Question: I'm messing around with Bootstrap for the first time and was struggling to get an image as the background for a header that included the nav and jumbotron. Currently the image I've set isn't showing up and I'm not sure why. If you could point me in the right direction as to where or what needs to change it would be appreciated.

'''
<div class="container header-bg">
<nav class="navbar" role="navigation">
<div class="container">
<div class="navbar-header">
<button type="button" class="navbar-toggle collapsed" data-toggle="collapse" data-target="#navbar" aria-expanded="false" aria-controls="navbar">
<span class="sr-only">Toggle navigation</span>
<span class="icon-bar"></span>
<span class="icon-bar"></span>
<span class="icon-bar"></span>
</button>
<a class="navbar-brand" href="#">Elliott Davidson</a>
</div>
<div id="navbar" class="collapse navbar-collapse">
<ul class="nav navbar-nav pull-right">
<li><a href="#about">About</a></li>
<li><a href="#about">Pictures</a></li>
<li><a href="#about">Videos</a></li>
<li><a href="#about">Sponsors</a></li>
<li><a href="#about">Blog</a></li>
<li><a href="#contact">Contact</a></li>
</ul>
</div><!--/.nav-collapse -->
</div>
</nav>
<div class="jumbotron">
<div class="container">
<h1>Elliott Davidson</h1>
<p>This is a template for a simple marketing or informational website. It includes a large callout called a jumbotron and three supporting pieces of content. Use it as a starting point to create something more unique.</p>
<p><a class="btn btn-primary btn-lg" href="#" role="button">Learn more</a></p>
</div>
</div>
</div>
.header-bg {
width:100%;
height:475px;
background: url("img/elliott-davidson-slider.jpg");
background-size:cover;
}
.jumbotron {
color: white;
text-shadow: black 0.3em 0.3em 0.3em;
background: transparent;
}
'''
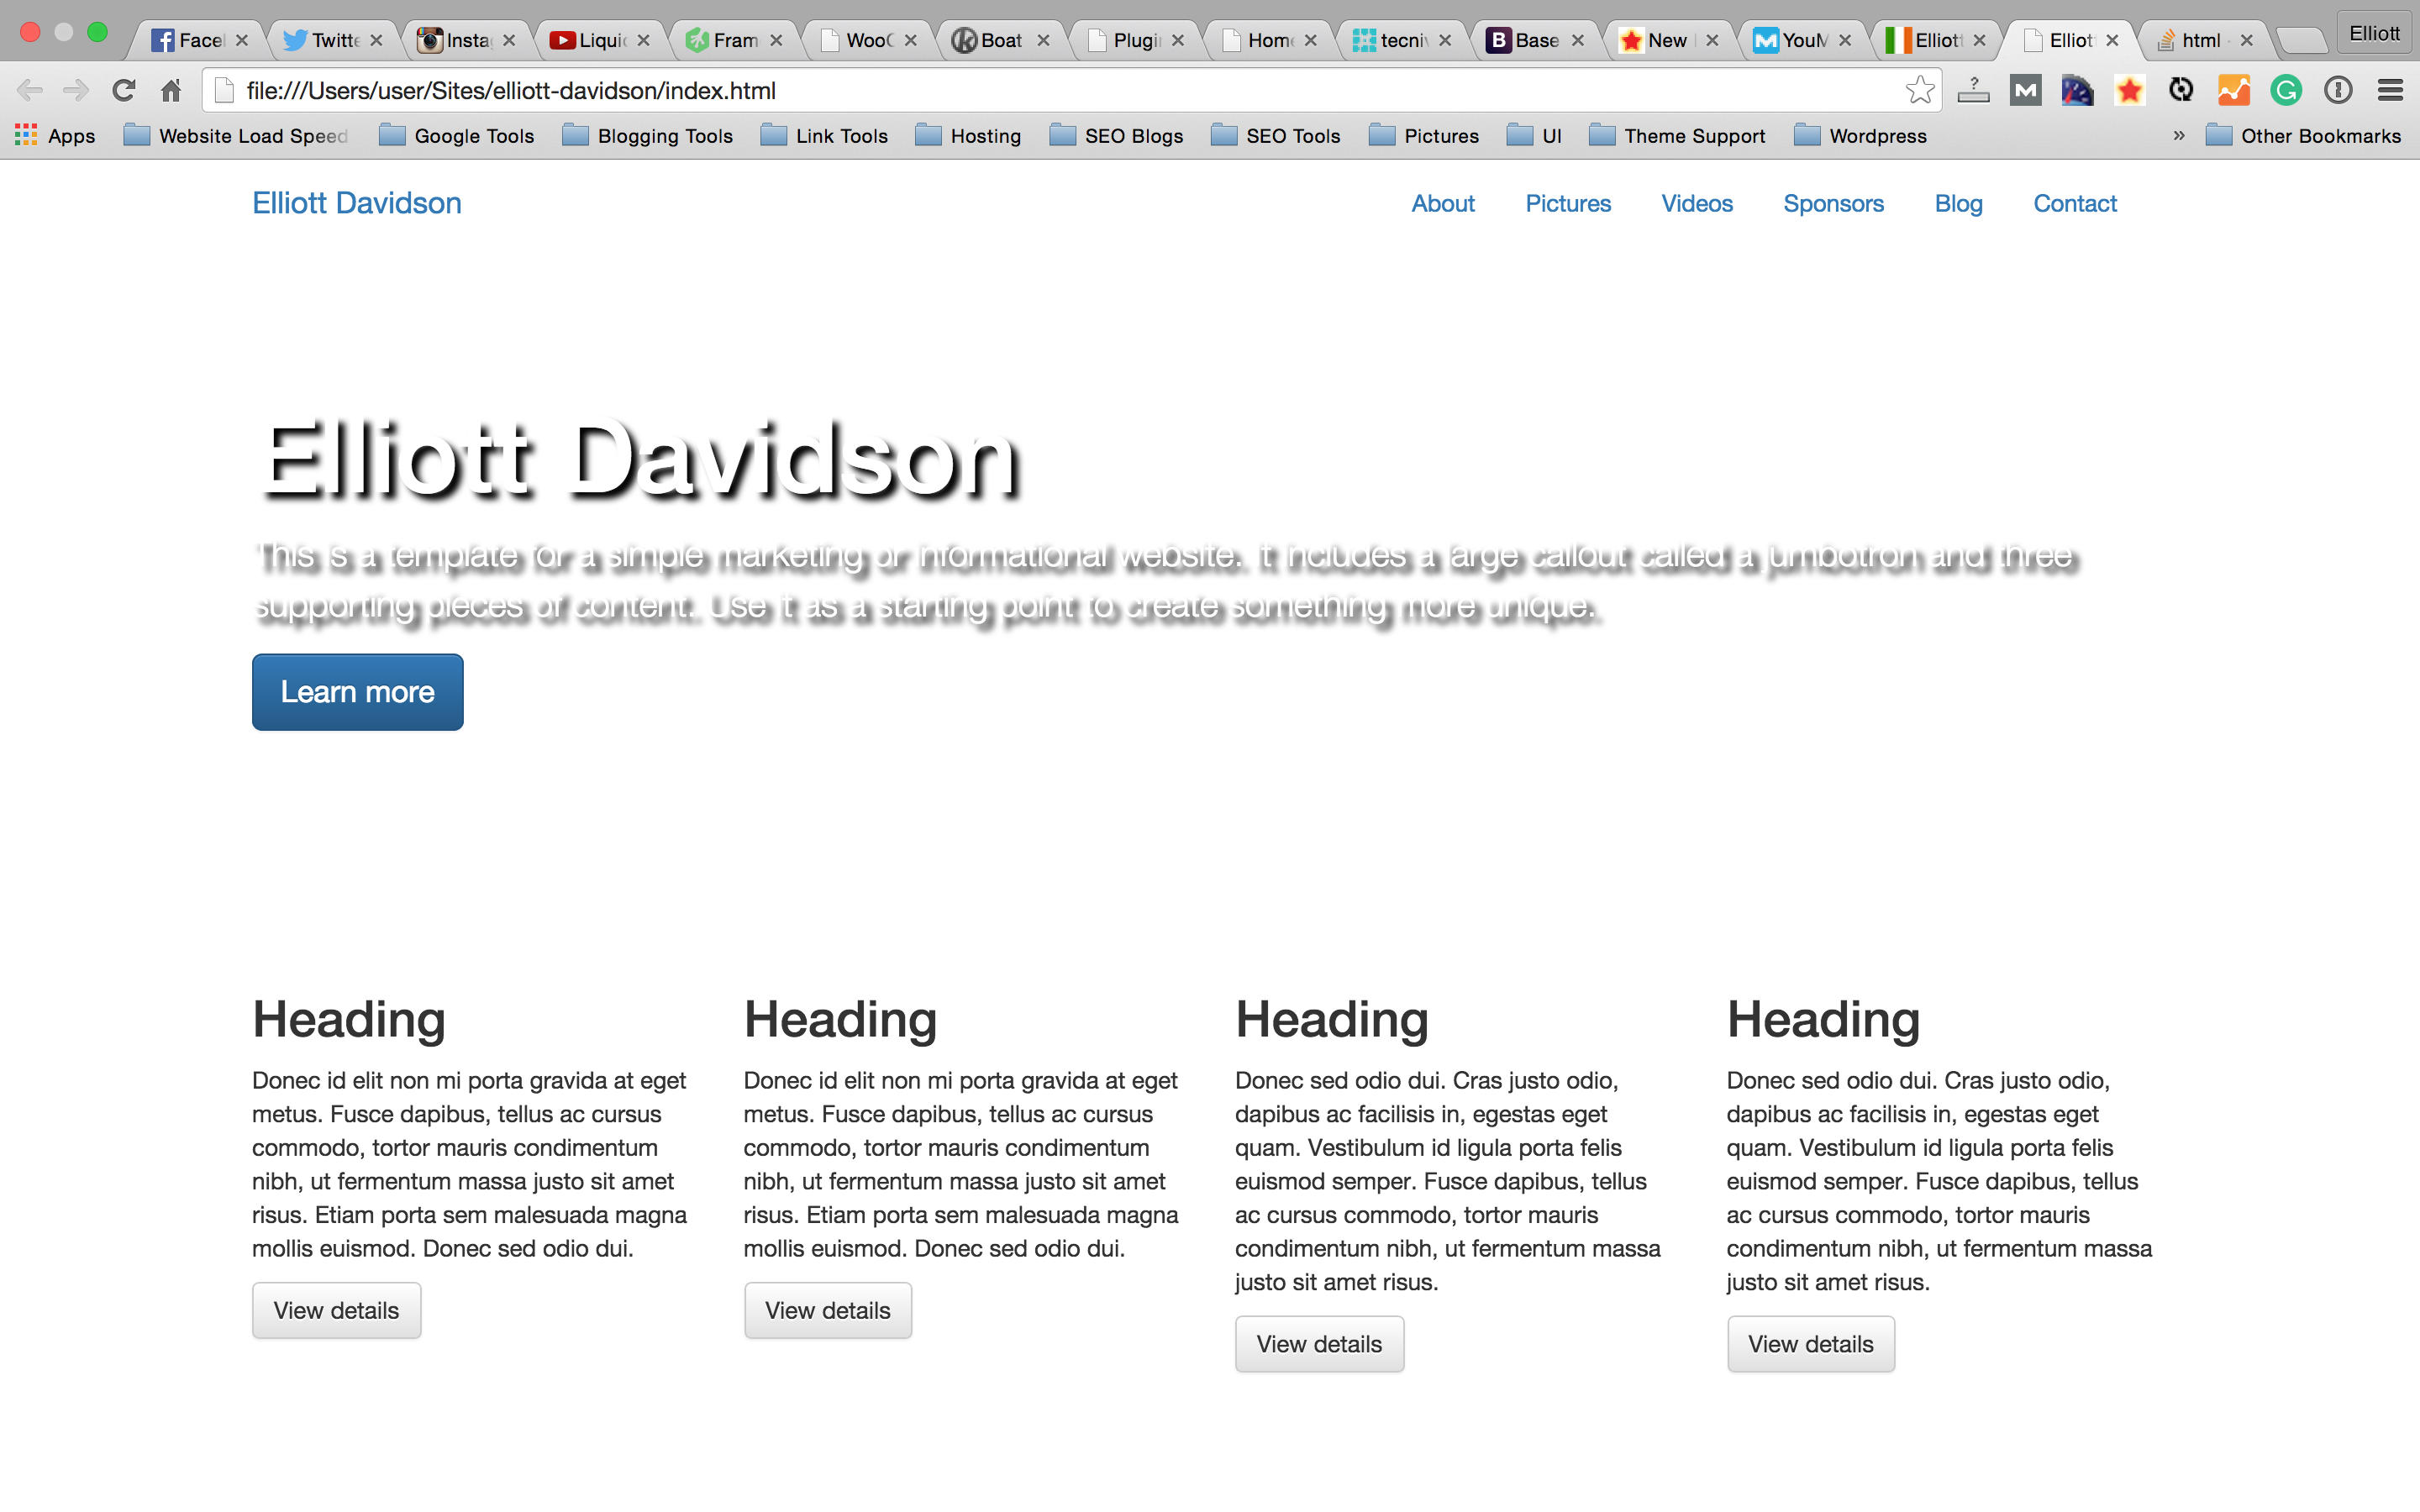
Answer: '''
background: url("../img/elliott-davidson-slider.jpg");
'''
By - Yerko Palma